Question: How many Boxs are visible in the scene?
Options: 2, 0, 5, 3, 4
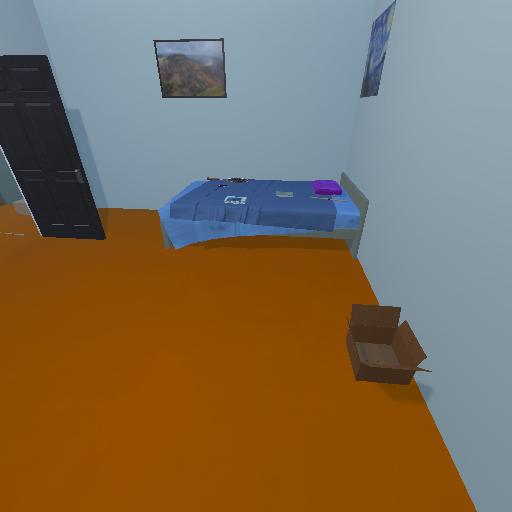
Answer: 2